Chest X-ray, PA view. Patient: 62 years old, sex M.
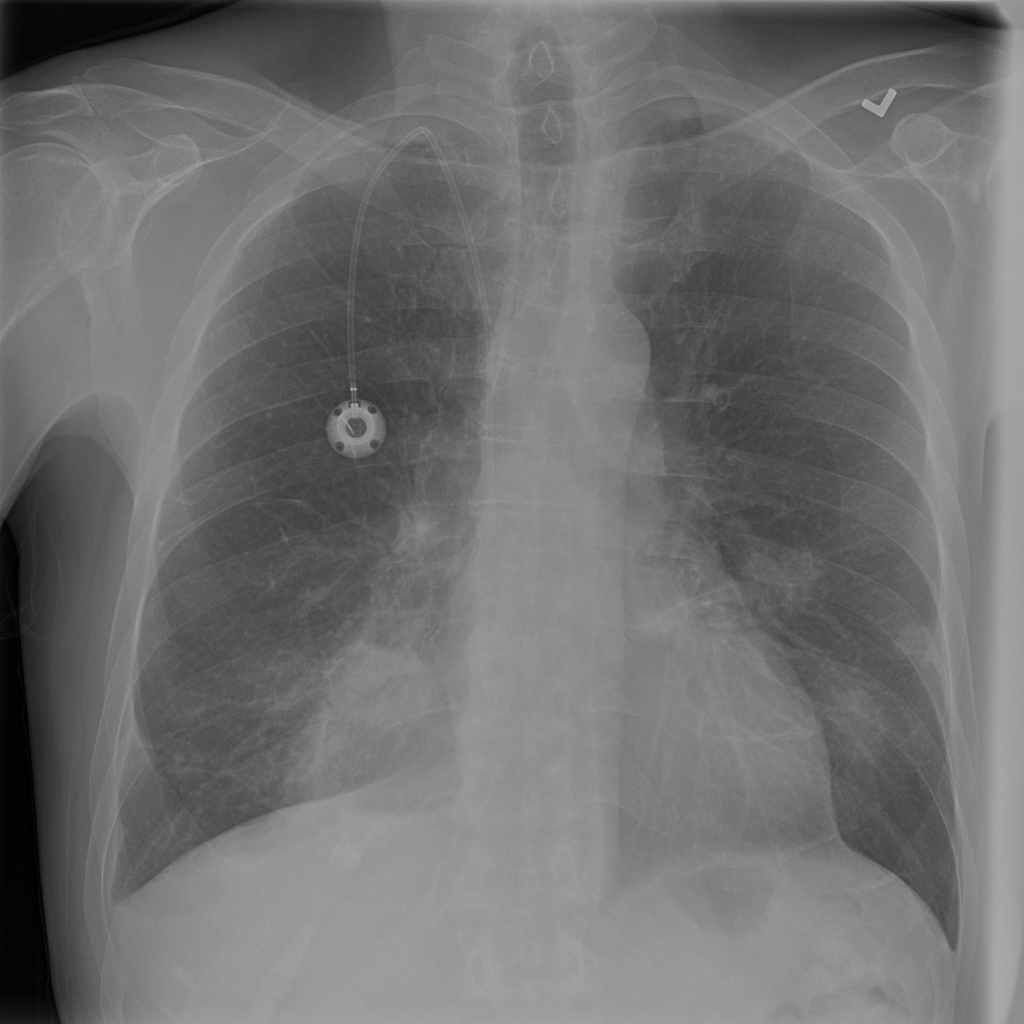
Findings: Effusion, Mass